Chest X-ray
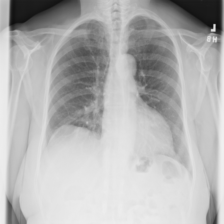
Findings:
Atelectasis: negative
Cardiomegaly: negative
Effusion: negative
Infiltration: negative
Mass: negative
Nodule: negative
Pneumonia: negative
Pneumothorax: negative
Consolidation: negative
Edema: negative
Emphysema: negative
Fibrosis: negative
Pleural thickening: negative
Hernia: negative